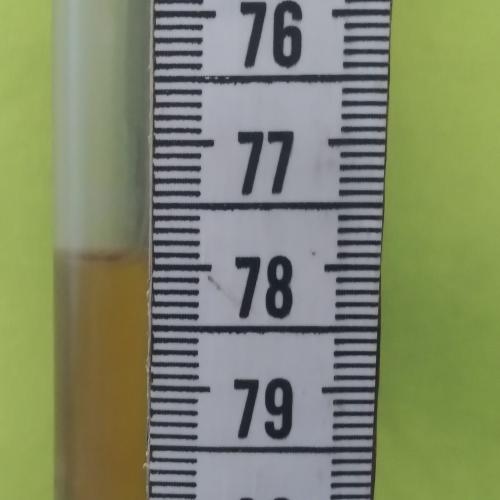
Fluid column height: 77.9 cm